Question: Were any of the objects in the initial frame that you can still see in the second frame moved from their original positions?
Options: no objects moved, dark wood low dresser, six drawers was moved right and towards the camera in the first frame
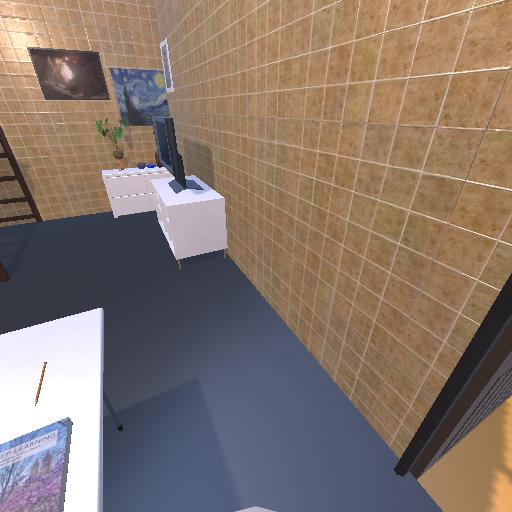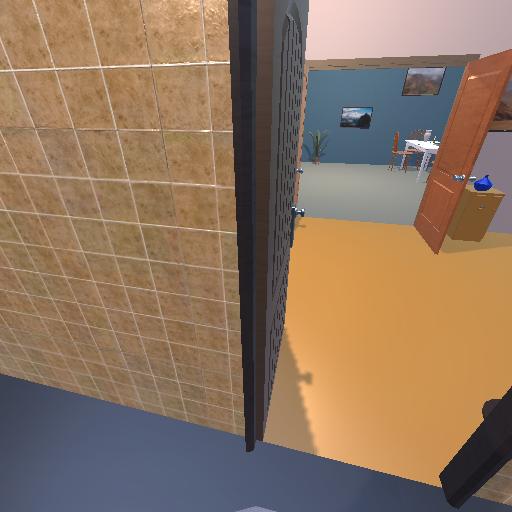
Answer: no objects moved